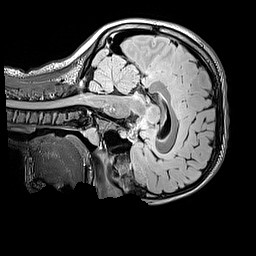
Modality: FLAIR
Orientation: sagittal
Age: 10
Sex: female
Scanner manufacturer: siemens
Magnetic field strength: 3 T
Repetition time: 5 s
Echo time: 0.388 s